Question: I am writing a Php (or rather using dreamweaver to easily so it) to insert multiple data into a database. For example if I have 10 values, instead of submitting each one individually, is it just possible to copy and paste the 10 values separated by a space so that they go into different rows. For learning purposes, I have done a simple page, connected to a Phpmyadmin database named cmsd1. Code as of now is
'''
<?php require_once('Connections/cmsdtest.php'); ?>
<?php
if (!function_exists("GetSQLValueString")) {
function GetSQLValueString($theValue, $theType, $theDefinedValue = "", $theNotDefinedValue = "")
{
if (PHP_VERSION < 6) {
$theValue = get_magic_quotes_gpc() ? stripslashes($theValue) : $theValue;
}
$theValue = function_exists("mysql_real_escape_string") ? mysql_real_escape_string($theValue) : mysql_escape_string($theValue);
switch ($theType) {
case "text":
$theValue = ($theValue != "") ? "'" . $theValue . "'" : "NULL";
break;
case "long":
case "int":
$theValue = ($theValue != "") ? intval($theValue) : "NULL";
break;
case "double":
$theValue = ($theValue != "") ? doubleval($theValue) : "NULL";
break;
case "date":
$theValue = ($theValue != "") ? "'" . $theValue . "'" : "NULL";
break;
case "defined":
$theValue = ($theValue != "") ? $theDefinedValue : $theNotDefinedValue;
break;
}
return $theValue;
}
}
$editFormAction = $_SERVER['PHP_SELF'];
if (isset($_SERVER['QUERY_STRING'])) {
$editFormAction .= "?" . htmlentities($_SERVER['QUERY_STRING']);
}
if ((isset($_POST["MM_insert"])) && ($_POST["MM_insert"] == "form1")) {
$insertSQL = sprintf("INSERT INTO cmsd1 (Population_Name) VALUES (%s)",
GetSQLValueString($_POST['Form1'], "text"));
mysql_select_db($database_cmsdtest, $cmsdtest);
$Result1 = mysql_query($insertSQL, $cmsdtest) or die(mysql_error());
$insertGoTo = "ttt.php";
if (isset($_SERVER['QUERY_STRING'])) {
$insertGoTo .= (strpos($insertGoTo, '?')) ? "&" : "?";
$insertGoTo .= $_SERVER['QUERY_STRING'];
}
header(sprintf("Location: %s", $insertGoTo));
}
mysql_select_db($database_cmsdtest, $cmsdtest);
$query_Recordset1 = "SELECT Population_Name FROM cmsd1";
$Recordset1 = mysql_query($query_Recordset1, $cmsdtest) or die(mysql_error());
$row_Recordset1 = mysql_fetch_assoc($Recordset1);
$totalRows_Recordset1 = mysql_num_rows($Recordset1);
?>
<!DOCTYPE html PUBLIC "-//W3C//DTD XHTML 1.0 Transitional//EN" "http://www.w3.org/TR/xhtml1/DTD/xhtml1-transitional.dtd">
<html xmlns="http://www.w3.org/1999/xhtml">
<head>
<meta http-equiv="Content-Type" content="text/html; charset=utf-8" />
<title>Untitled Document</title>
</head>
<body>
<p>&nbsp;</p>
<p>&nbsp;</p>
<form id="form1" name="form1" method="POST" action="<?php echo $editFormAction; ?>">
Population
<label for="Form1"></label>
<input type="text" name="Form1" id="Form1" />
<input type="submit" name="Submit" id="Submit" value="Submit" />
<input type="hidden" name="MM_insert" value="form1" />
</form>
<p>&nbsp;</p>
</body>
</html>
<?php
mysql_free_result($Recordset1);
?>
'''
It goes to a simple webpage to just deposit data.

Please don't go into detailed code since I am not very good at PhP coding.. Thanks for any help offered..
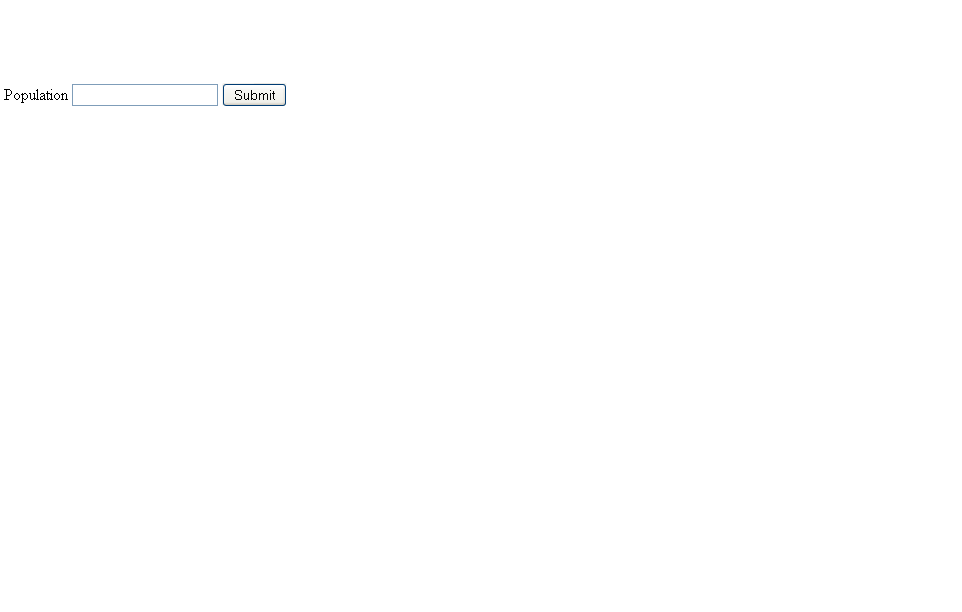
Answer: To insert multiple rows you do the following:
'''
INSERT INTO tbl_name (a, b, c) VALUES (1, 2, 3), (4, 5, 6);
'''
This will insert two rows where row one has '1', '2', and '3' for columns 'a', 'b', and 'c' and row two has '4', '5', and '6'.
See the documentation on <URL> statements.
To have this work with posted values where you have a single field with space-separated values you would do something like the following:
'''
$values = explode(' ', $_POST['values']);
foreach ($values as &$value)
{
$value = mysql_real_escape_string($value);
}
mysql_query("INSERT INTO tbl_name (a) VALUES ('" . implode("'), ('", $values) . "')");
'''
Although I would advise that you look into using <URL>.